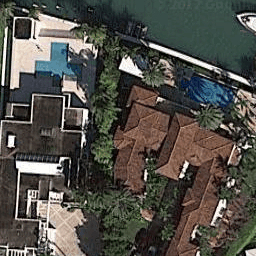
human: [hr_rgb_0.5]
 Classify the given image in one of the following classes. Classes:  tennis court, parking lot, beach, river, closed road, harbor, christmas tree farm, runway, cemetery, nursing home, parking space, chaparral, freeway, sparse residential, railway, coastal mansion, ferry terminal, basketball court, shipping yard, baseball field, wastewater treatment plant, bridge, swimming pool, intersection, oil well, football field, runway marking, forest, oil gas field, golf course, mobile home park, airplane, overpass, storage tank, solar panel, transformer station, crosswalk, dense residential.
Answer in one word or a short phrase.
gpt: coastal mansion